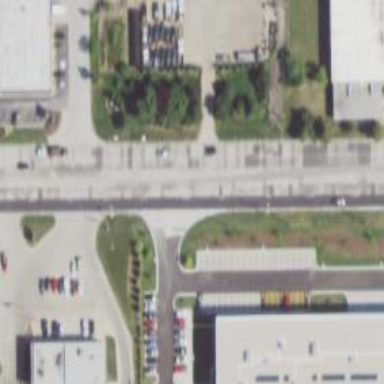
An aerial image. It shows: Secondary road with asphalt surface.